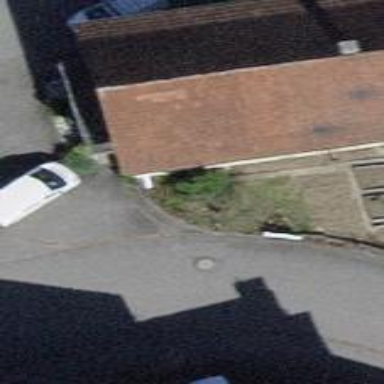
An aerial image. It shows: Building with tile roof.